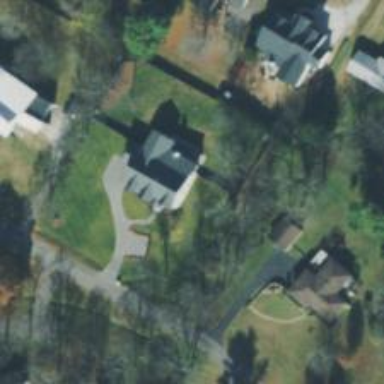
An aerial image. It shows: Driveway.